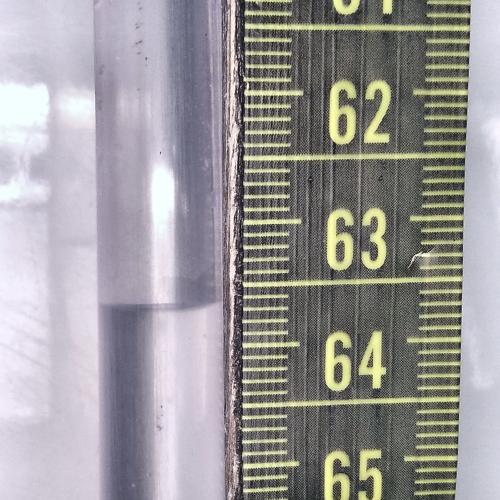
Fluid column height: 63.6 cm